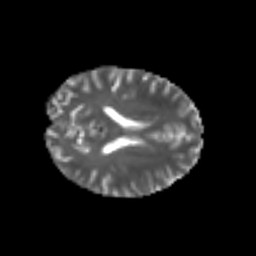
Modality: T2w
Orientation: axial
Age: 25
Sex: male
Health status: healthy